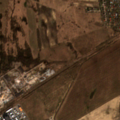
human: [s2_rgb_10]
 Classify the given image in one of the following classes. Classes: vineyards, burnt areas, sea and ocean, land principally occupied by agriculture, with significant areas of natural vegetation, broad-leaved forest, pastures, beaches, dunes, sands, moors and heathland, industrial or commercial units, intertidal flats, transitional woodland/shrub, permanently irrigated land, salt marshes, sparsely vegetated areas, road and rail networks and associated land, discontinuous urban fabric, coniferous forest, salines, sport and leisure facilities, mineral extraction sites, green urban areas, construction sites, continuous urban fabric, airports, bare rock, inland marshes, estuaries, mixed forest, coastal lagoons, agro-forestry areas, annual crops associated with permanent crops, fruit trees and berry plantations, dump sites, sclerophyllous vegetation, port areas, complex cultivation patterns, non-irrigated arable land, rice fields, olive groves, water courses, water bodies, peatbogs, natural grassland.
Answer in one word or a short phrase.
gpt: discontinuous urban fabric, industrial or commercial units, non-irrigated arable land, pastures, land principally occupied by agriculture, with significant areas of natural vegetation